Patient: sex M, age 58
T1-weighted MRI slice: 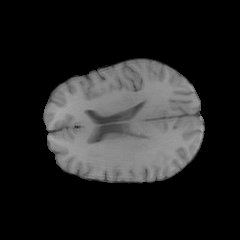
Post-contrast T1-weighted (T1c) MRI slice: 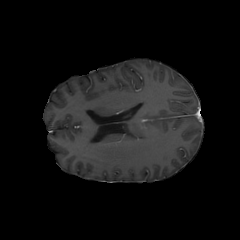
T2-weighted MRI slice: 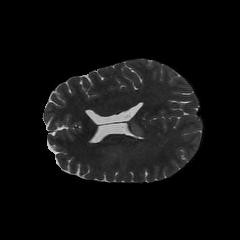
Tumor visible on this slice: yes
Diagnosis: Glioblastoma, IDH-wildtype
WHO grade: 4